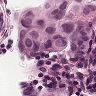
Metastatic tissue present: yes